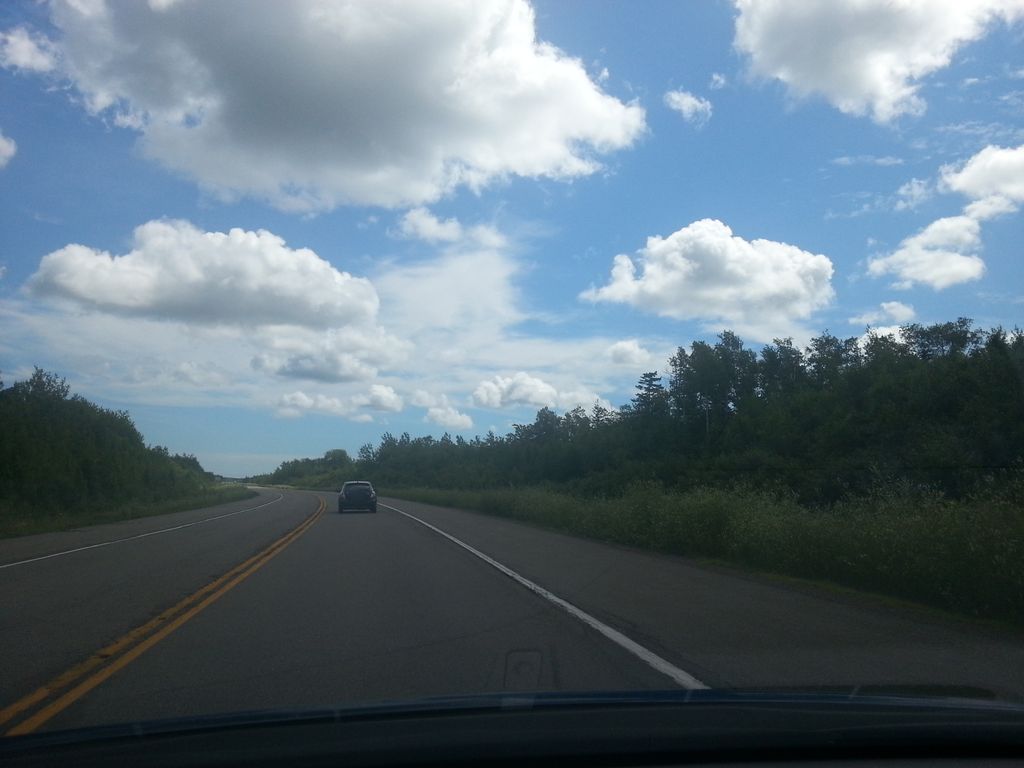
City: charlottetown